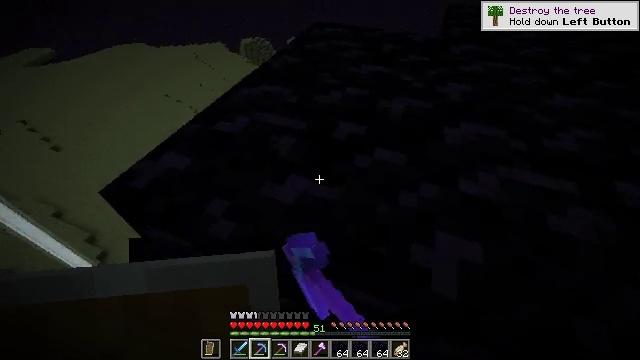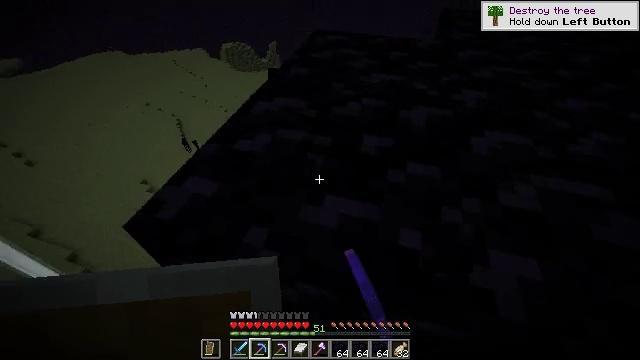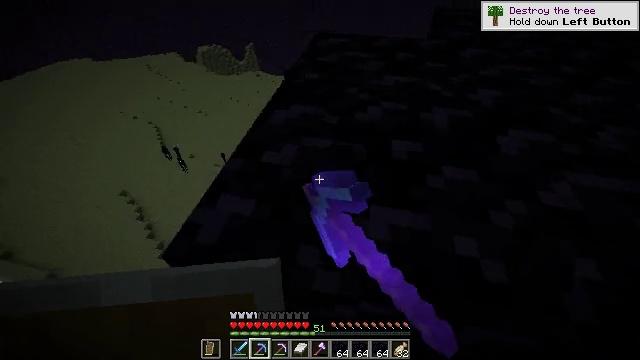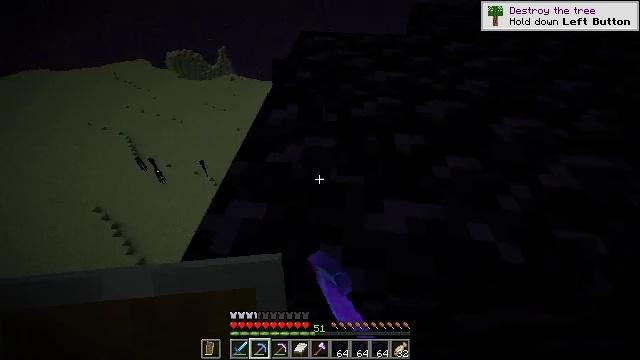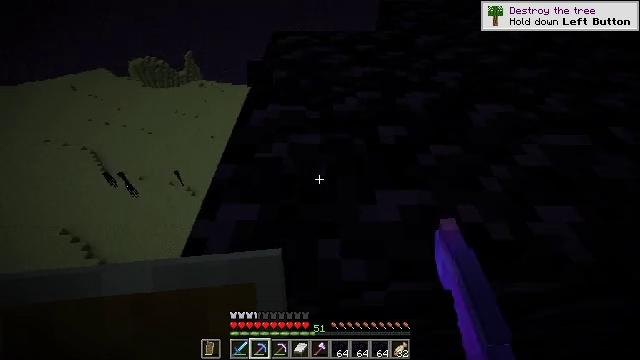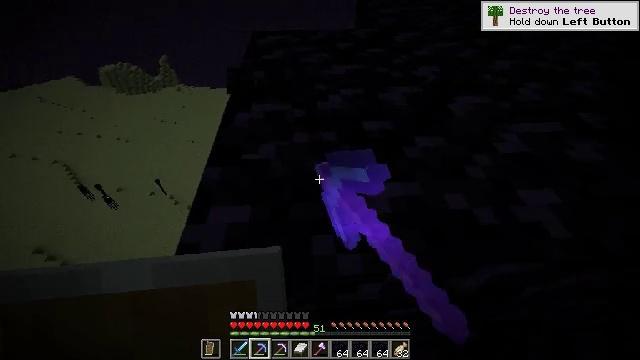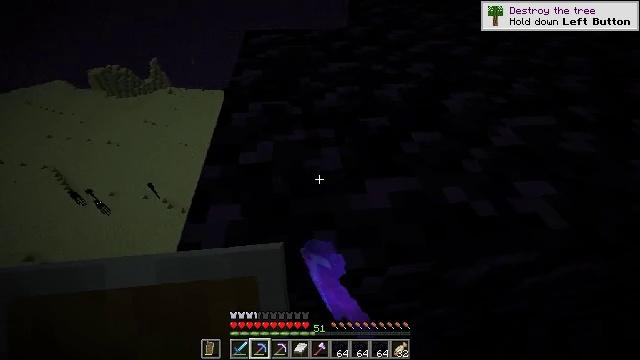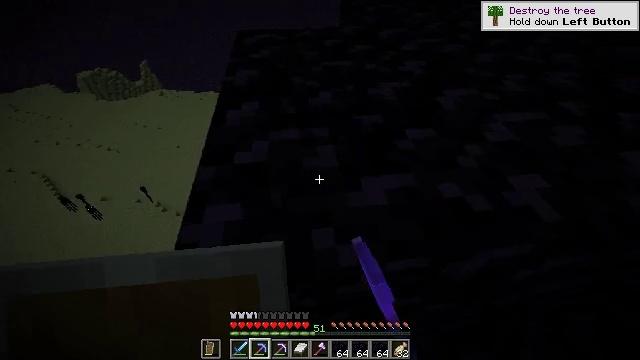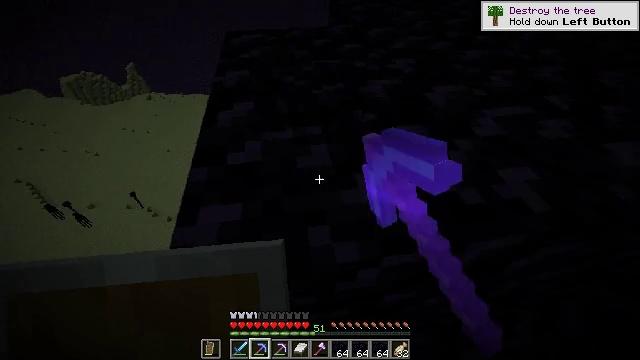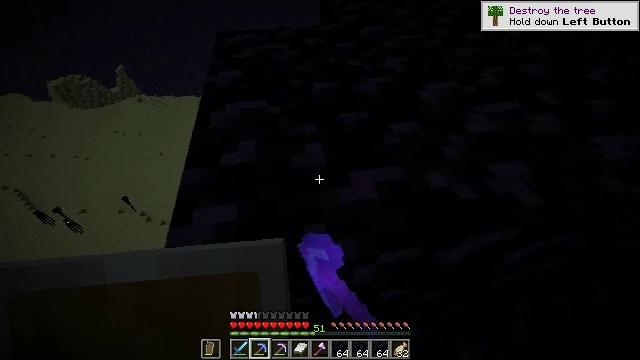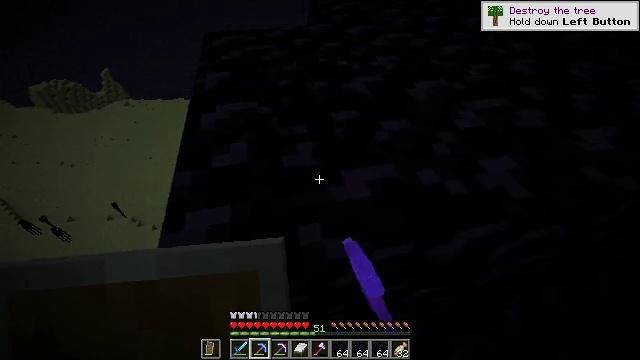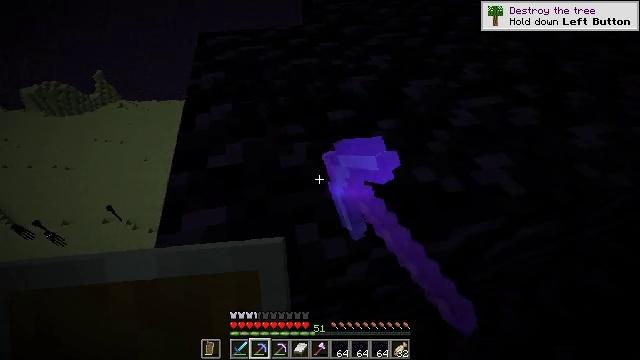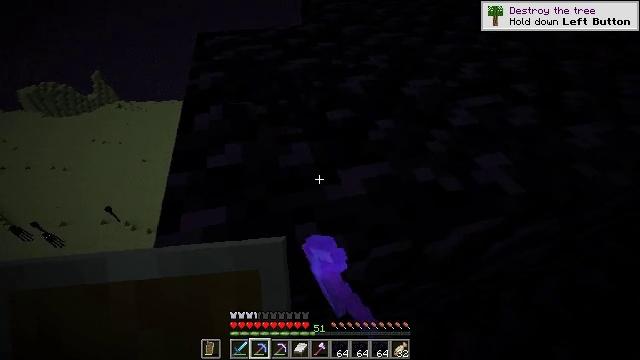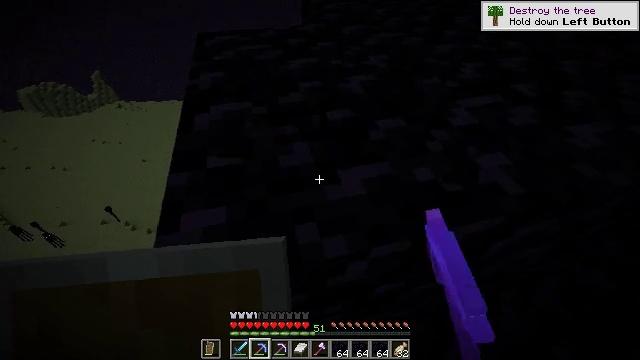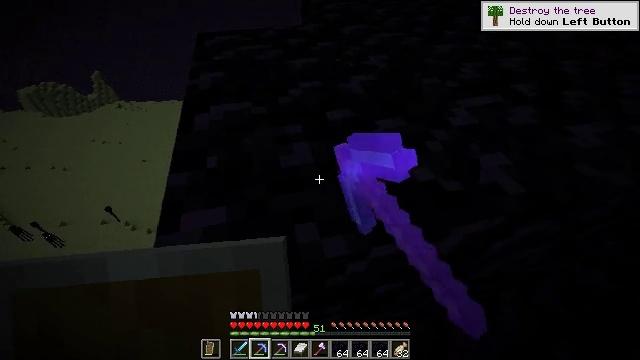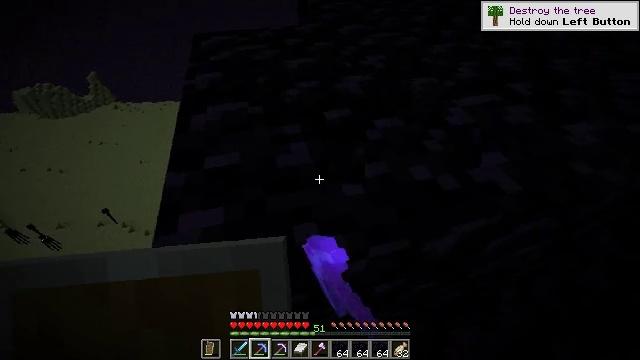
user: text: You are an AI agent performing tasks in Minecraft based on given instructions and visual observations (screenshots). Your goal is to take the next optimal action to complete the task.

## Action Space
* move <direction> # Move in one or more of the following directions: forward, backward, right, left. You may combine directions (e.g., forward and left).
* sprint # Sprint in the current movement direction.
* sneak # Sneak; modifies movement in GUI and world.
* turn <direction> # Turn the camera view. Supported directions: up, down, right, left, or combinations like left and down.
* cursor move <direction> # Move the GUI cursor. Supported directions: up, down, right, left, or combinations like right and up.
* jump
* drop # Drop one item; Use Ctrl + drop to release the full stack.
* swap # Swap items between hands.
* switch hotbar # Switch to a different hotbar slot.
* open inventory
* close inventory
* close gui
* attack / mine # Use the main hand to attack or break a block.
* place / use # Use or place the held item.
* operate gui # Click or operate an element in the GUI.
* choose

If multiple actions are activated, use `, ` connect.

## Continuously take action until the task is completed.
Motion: motion action
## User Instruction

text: Mine the obsidian block.
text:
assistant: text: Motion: move forward and move left, turn right, attack / mine
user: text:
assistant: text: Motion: turn right, attack / mine
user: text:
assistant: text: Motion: turn right, attack / mine
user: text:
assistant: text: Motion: turn right, attack / mine
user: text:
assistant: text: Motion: turn right, attack / mine
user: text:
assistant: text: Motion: turn right, attack / mine
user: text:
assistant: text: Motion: turn right, attack / mine
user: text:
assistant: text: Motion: turn right, attack / mine
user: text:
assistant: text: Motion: turn right, attack / mine
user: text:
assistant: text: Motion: turn right, attack / mine
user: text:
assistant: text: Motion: turn right, attack / mine
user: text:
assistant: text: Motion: attack / mine
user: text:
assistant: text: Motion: attack / mine
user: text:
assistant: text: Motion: attack / mine
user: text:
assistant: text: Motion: attack / mine
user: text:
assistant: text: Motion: turn right, attack / mine
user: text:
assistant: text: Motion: turn right, attack / mine
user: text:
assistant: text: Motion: turn right, attack / mine
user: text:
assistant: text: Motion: turn right, attack / mine
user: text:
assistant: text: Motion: turn right, attack / mine
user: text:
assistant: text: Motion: turn right, attack / mine
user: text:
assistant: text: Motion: turn right, attack / mine
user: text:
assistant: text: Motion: attack / mine
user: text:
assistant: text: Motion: attack / mine
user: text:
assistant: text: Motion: attack / mine
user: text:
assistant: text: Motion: attack / mine
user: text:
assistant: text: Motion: attack / mine
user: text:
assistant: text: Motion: attack / mine
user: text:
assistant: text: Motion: turn left, attack / mine
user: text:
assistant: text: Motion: turn left, attack / mine